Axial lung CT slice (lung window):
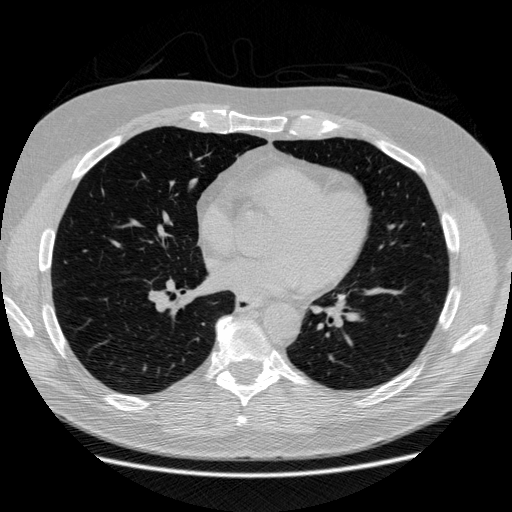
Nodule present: no